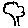
Label: tree